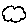
Label: cloud